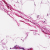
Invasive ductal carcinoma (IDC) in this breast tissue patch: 0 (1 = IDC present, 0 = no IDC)